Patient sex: M
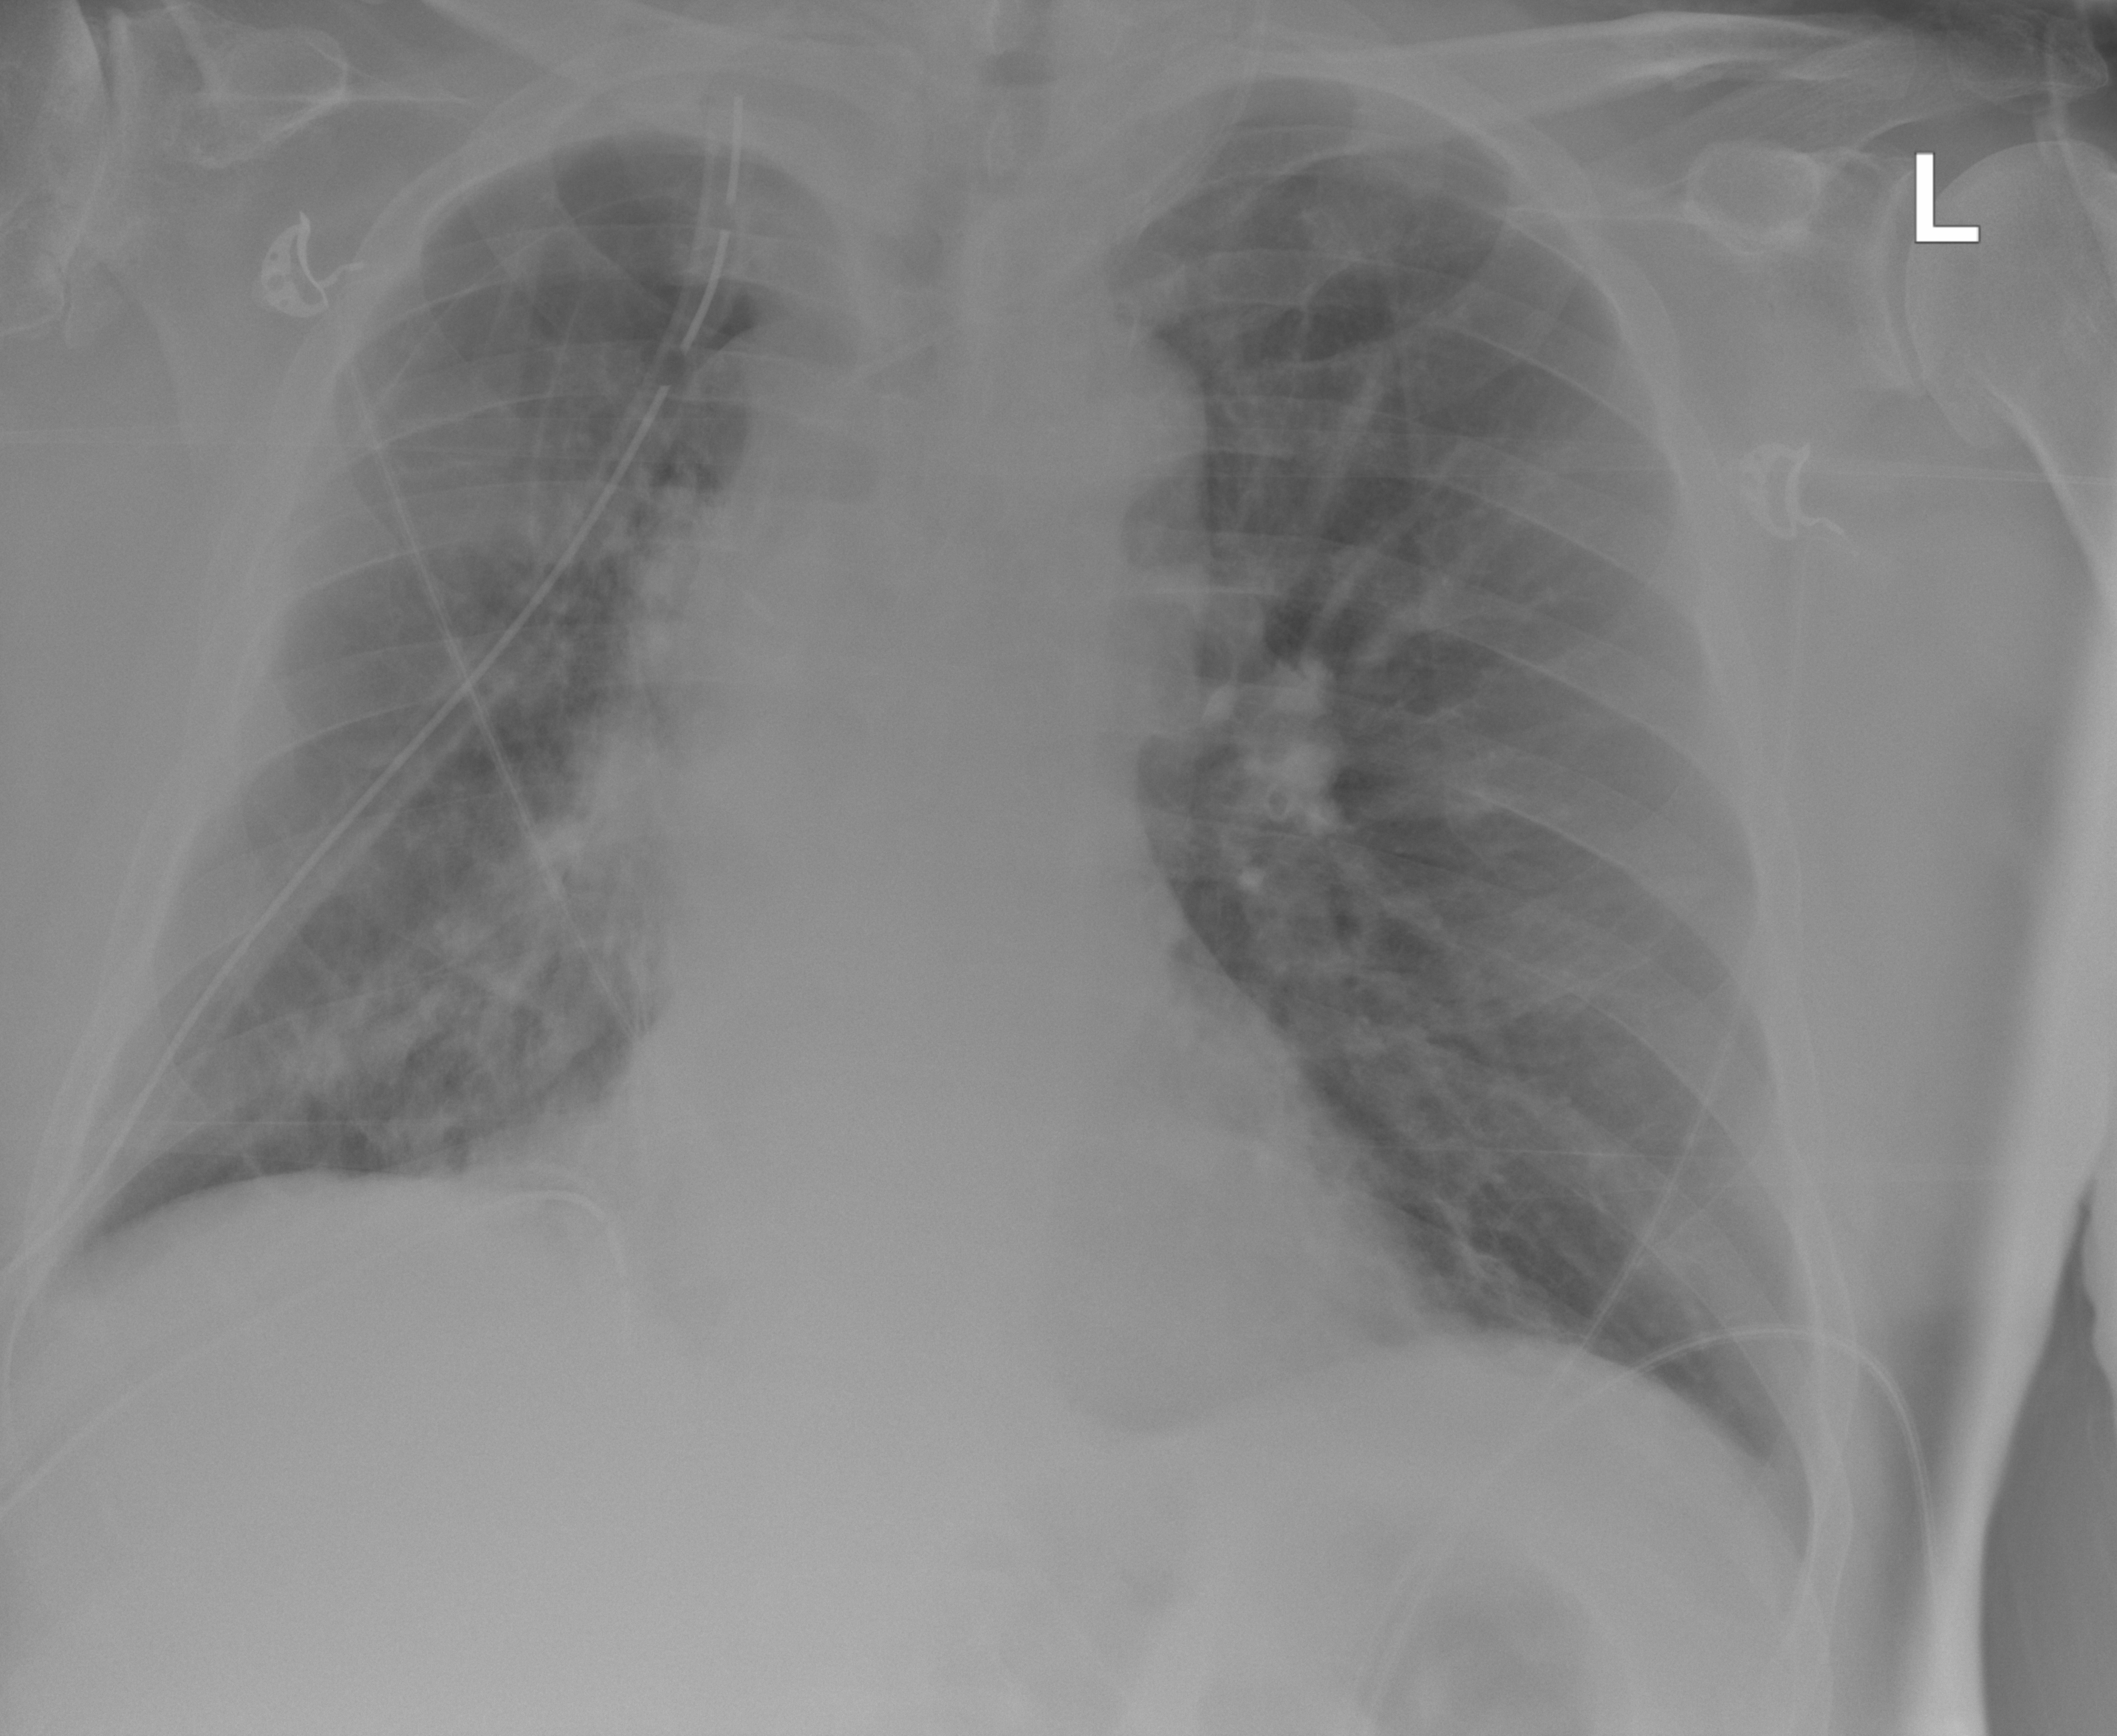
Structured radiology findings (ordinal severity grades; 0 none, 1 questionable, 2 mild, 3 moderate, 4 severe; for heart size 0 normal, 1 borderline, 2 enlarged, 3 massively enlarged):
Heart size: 0
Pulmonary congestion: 2
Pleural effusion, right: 0
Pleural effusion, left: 2
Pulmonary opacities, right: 2
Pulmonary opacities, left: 0
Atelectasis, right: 2
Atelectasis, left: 2